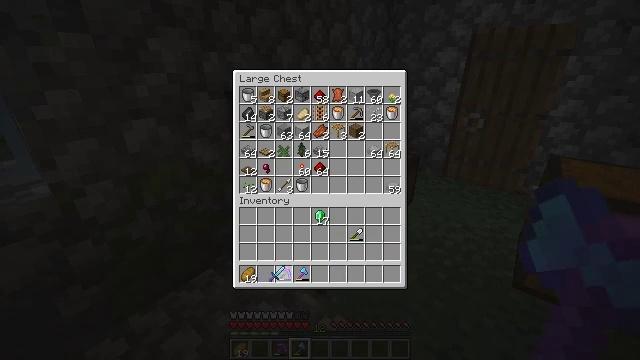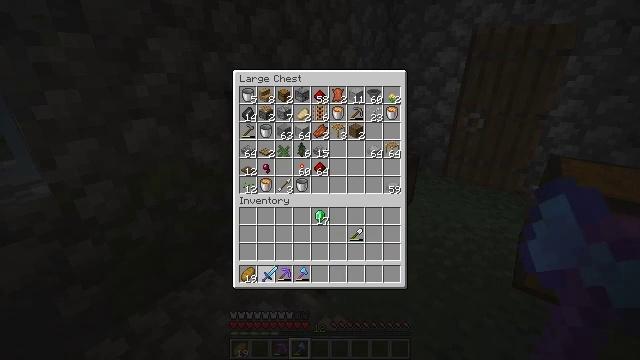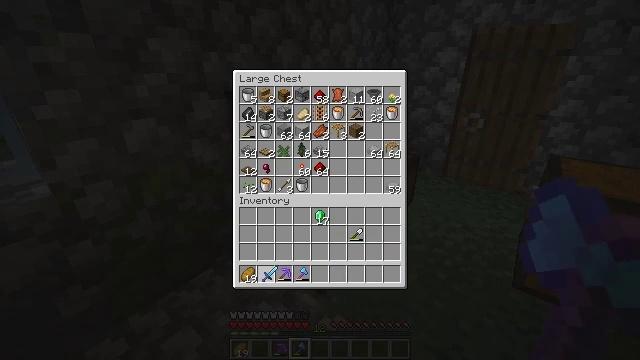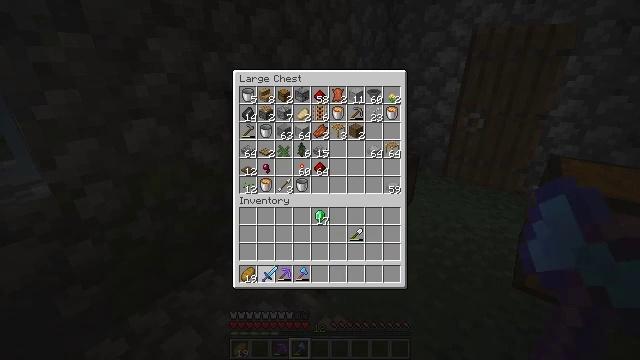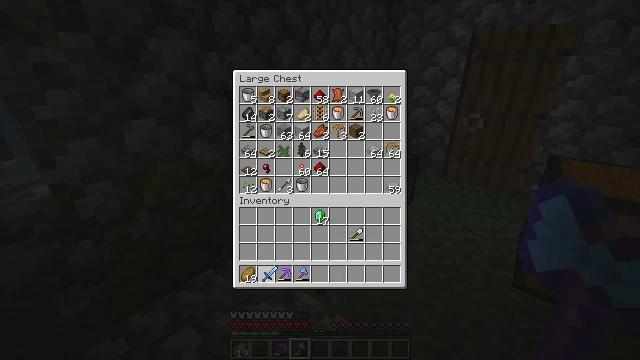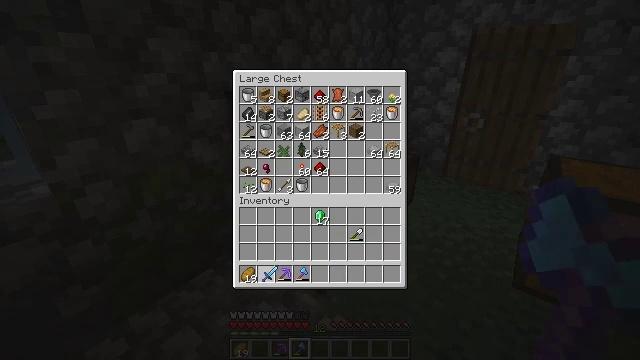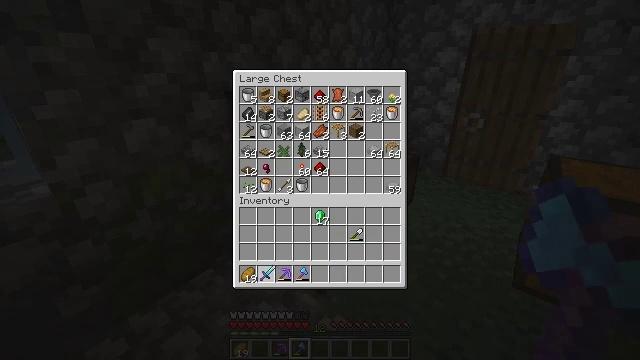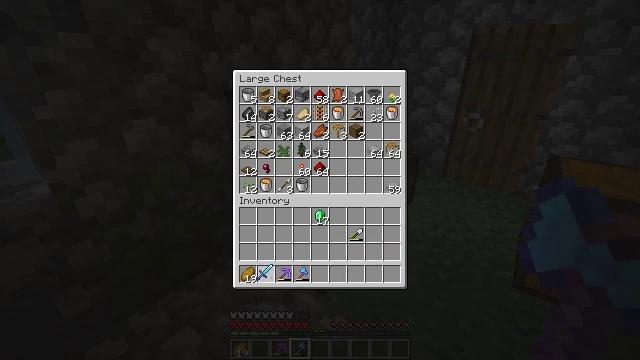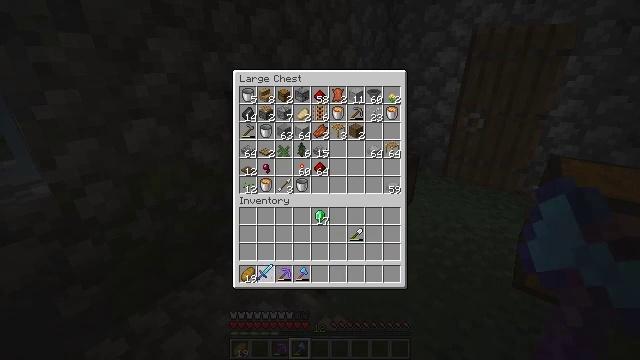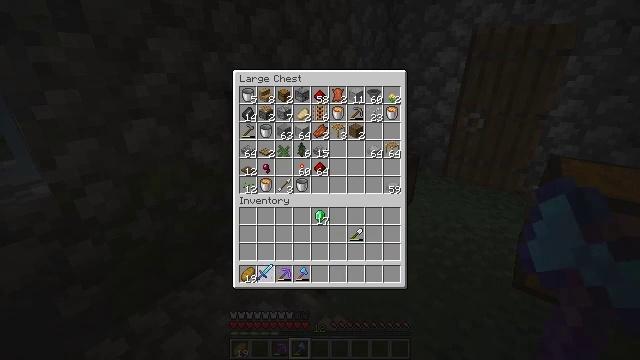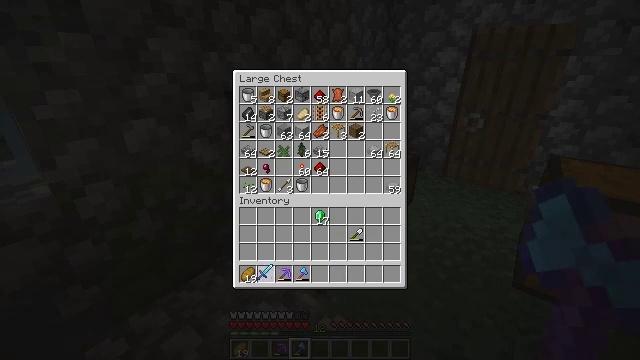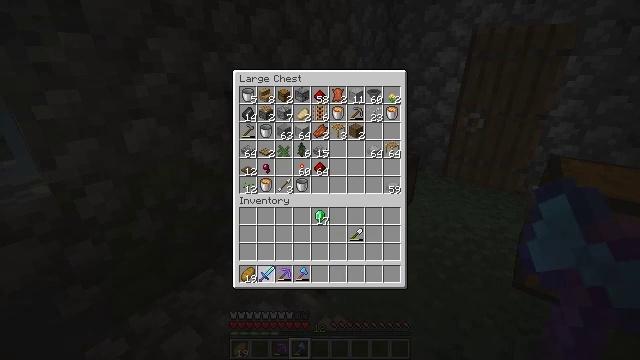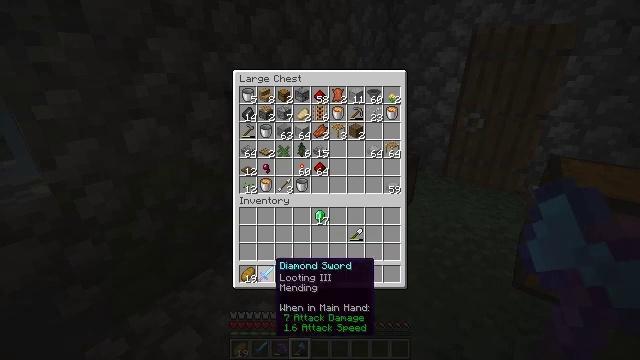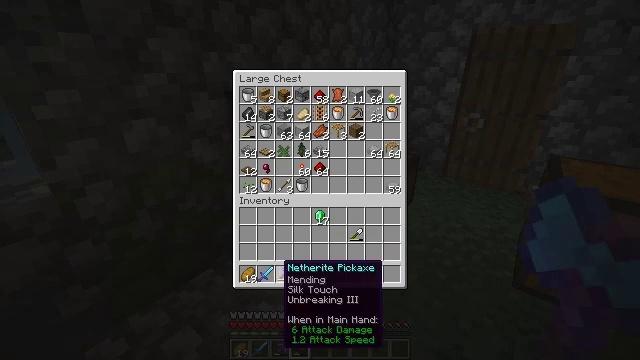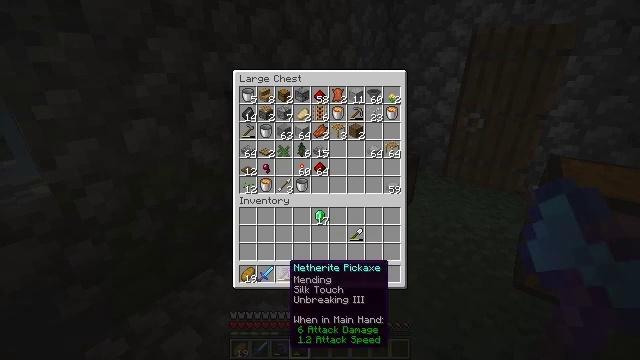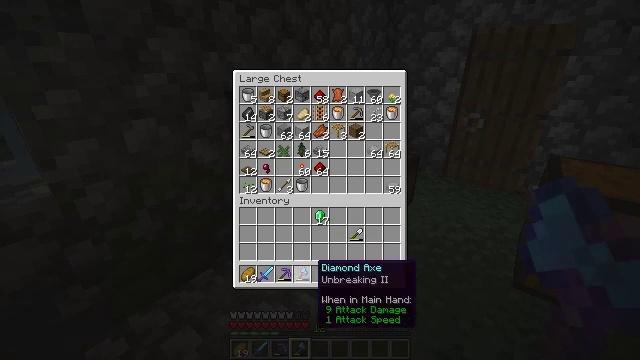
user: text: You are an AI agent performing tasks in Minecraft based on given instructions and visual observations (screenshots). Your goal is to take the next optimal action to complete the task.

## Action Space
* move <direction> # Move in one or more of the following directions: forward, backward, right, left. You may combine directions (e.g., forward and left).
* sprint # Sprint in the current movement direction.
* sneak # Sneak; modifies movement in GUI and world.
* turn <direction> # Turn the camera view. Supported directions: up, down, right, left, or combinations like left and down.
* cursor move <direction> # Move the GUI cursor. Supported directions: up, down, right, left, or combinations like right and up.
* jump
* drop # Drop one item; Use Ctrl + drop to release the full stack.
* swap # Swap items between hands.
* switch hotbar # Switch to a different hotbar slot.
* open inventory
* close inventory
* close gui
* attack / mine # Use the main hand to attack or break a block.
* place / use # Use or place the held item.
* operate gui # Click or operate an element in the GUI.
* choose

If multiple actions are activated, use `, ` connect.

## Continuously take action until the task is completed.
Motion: motion action
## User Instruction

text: Make iron boots in the crafting table.
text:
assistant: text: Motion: no_op
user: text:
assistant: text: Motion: no_op
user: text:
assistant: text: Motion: no_op
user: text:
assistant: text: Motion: no_op
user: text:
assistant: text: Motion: no_op
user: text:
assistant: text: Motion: no_op
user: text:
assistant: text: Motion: no_op
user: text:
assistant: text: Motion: no_op
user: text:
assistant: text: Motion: attack / mine
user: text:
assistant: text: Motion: attack / mine
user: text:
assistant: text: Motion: attack / mine
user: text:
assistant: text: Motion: no_op
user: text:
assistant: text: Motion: turn right
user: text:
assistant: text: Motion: no_op
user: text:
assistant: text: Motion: turn right
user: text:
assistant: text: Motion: turn right
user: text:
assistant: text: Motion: turn right and up
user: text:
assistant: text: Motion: turn up
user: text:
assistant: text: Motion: no_op
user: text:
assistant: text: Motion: no_op
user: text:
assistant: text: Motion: no_op
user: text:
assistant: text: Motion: no_op
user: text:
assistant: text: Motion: no_op
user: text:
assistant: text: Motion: no_op
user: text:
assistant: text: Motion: no_op
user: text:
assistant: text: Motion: no_op
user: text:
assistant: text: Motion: no_op
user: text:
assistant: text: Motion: attack / mine
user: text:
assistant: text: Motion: turn down, attack / mine
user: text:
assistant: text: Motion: turn left and down, attack / mine